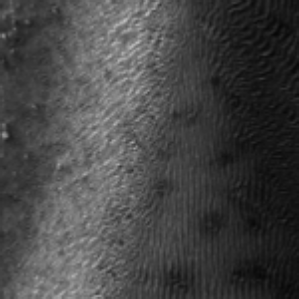
Label: frost